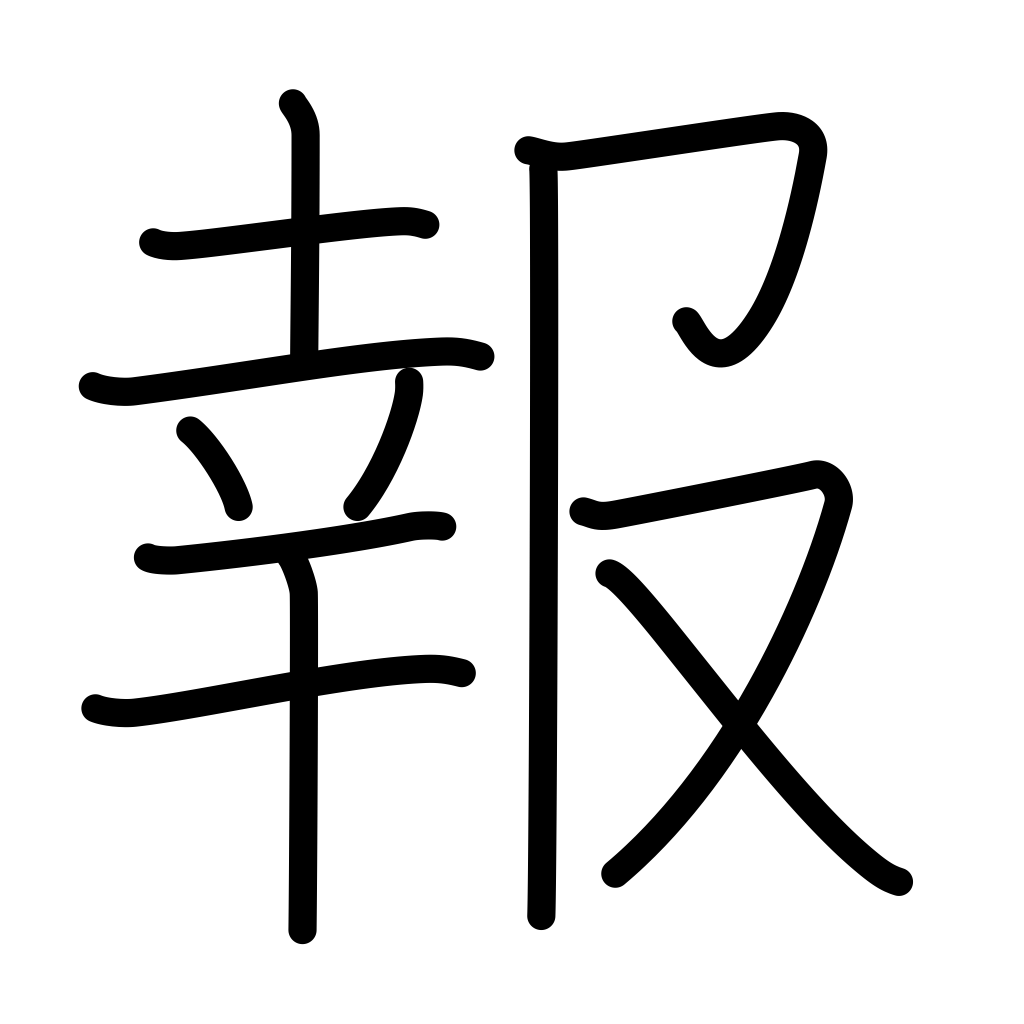
Meaning: report, news, reward, retribution